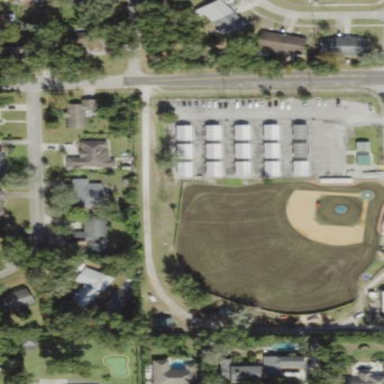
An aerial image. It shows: Baseball pitch for leisure and sports activities.